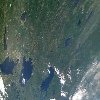
Label: land